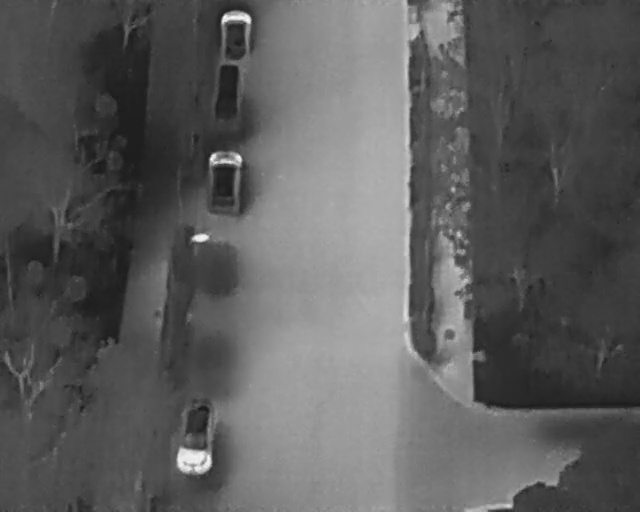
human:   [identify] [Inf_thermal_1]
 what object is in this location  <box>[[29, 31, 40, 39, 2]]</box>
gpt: <ref>1 medium car at the center</ref>